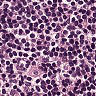
Metastatic tissue present: no